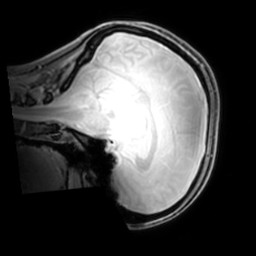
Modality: PDw
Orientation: sagittal
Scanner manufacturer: philips
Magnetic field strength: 7 T
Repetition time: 0.008 s
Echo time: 0.001974 s